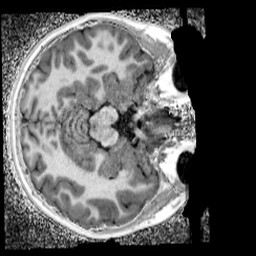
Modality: UNIT1_denoised
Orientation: axial
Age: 13
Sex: female
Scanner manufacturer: siemens
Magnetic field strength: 3 T
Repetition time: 4 s
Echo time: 0.00299 s